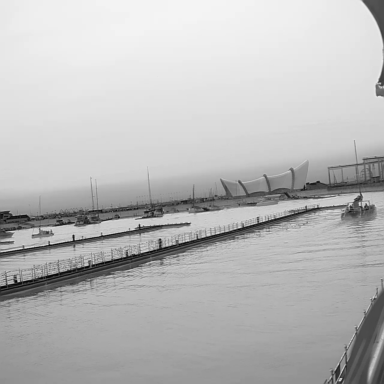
There are four sailboats in the infrared image.